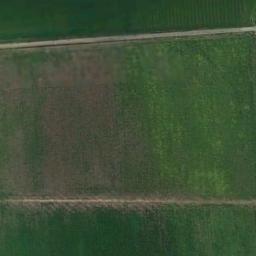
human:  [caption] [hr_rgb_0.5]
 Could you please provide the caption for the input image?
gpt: There are many different crops in rectangular farmlands .

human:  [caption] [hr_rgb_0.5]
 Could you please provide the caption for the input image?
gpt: There are some deep green and light green rectangular farmland .

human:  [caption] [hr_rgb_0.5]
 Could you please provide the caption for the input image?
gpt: A rectangular field of green and tan intersections .

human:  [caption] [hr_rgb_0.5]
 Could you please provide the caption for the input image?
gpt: Several green rectangular farmlands are arranged in neat rows .

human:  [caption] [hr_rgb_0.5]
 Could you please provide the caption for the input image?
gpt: There are two paths between the rectangular farmlands .